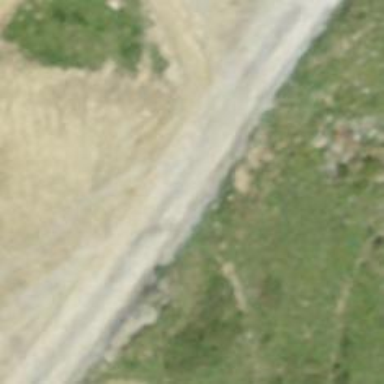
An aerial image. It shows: Unpaved track road with grade3 tracktype.